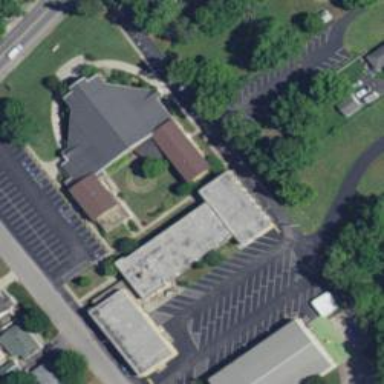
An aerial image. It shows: School building.